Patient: sex M, age 30
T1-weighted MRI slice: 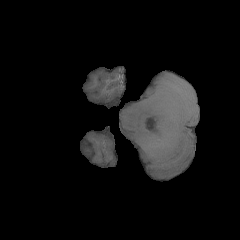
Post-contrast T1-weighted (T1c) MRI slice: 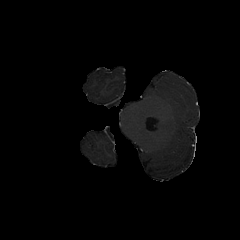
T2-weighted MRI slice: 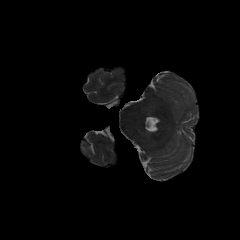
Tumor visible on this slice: no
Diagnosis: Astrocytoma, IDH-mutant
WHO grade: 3